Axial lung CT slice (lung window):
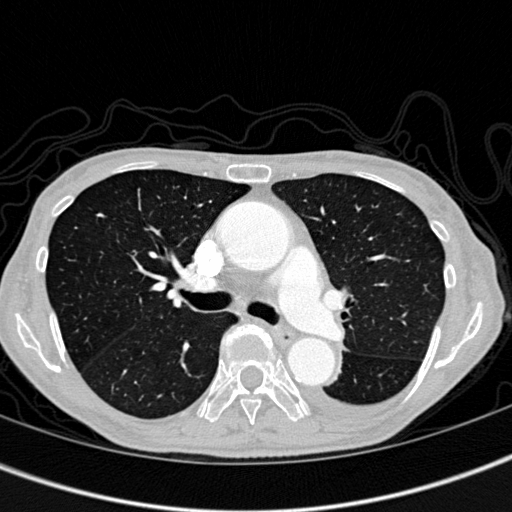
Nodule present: no